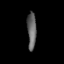
Tissue: prostate
Cell type: T cells
Senescence score: 0.3317
Nuclear area (px): 330
Mean DAPI intensity: 99.155